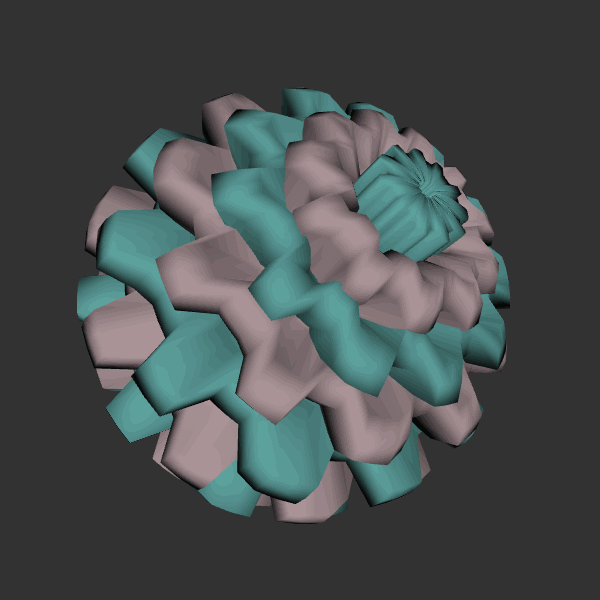
Background: dark